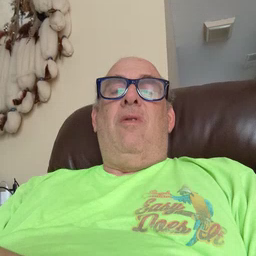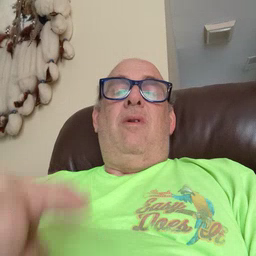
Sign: donkey